Interaction volume radius: 10 \u00c5
Interaction volume height: 10 \u00c5
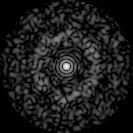
Disorder parameter: 0.8177